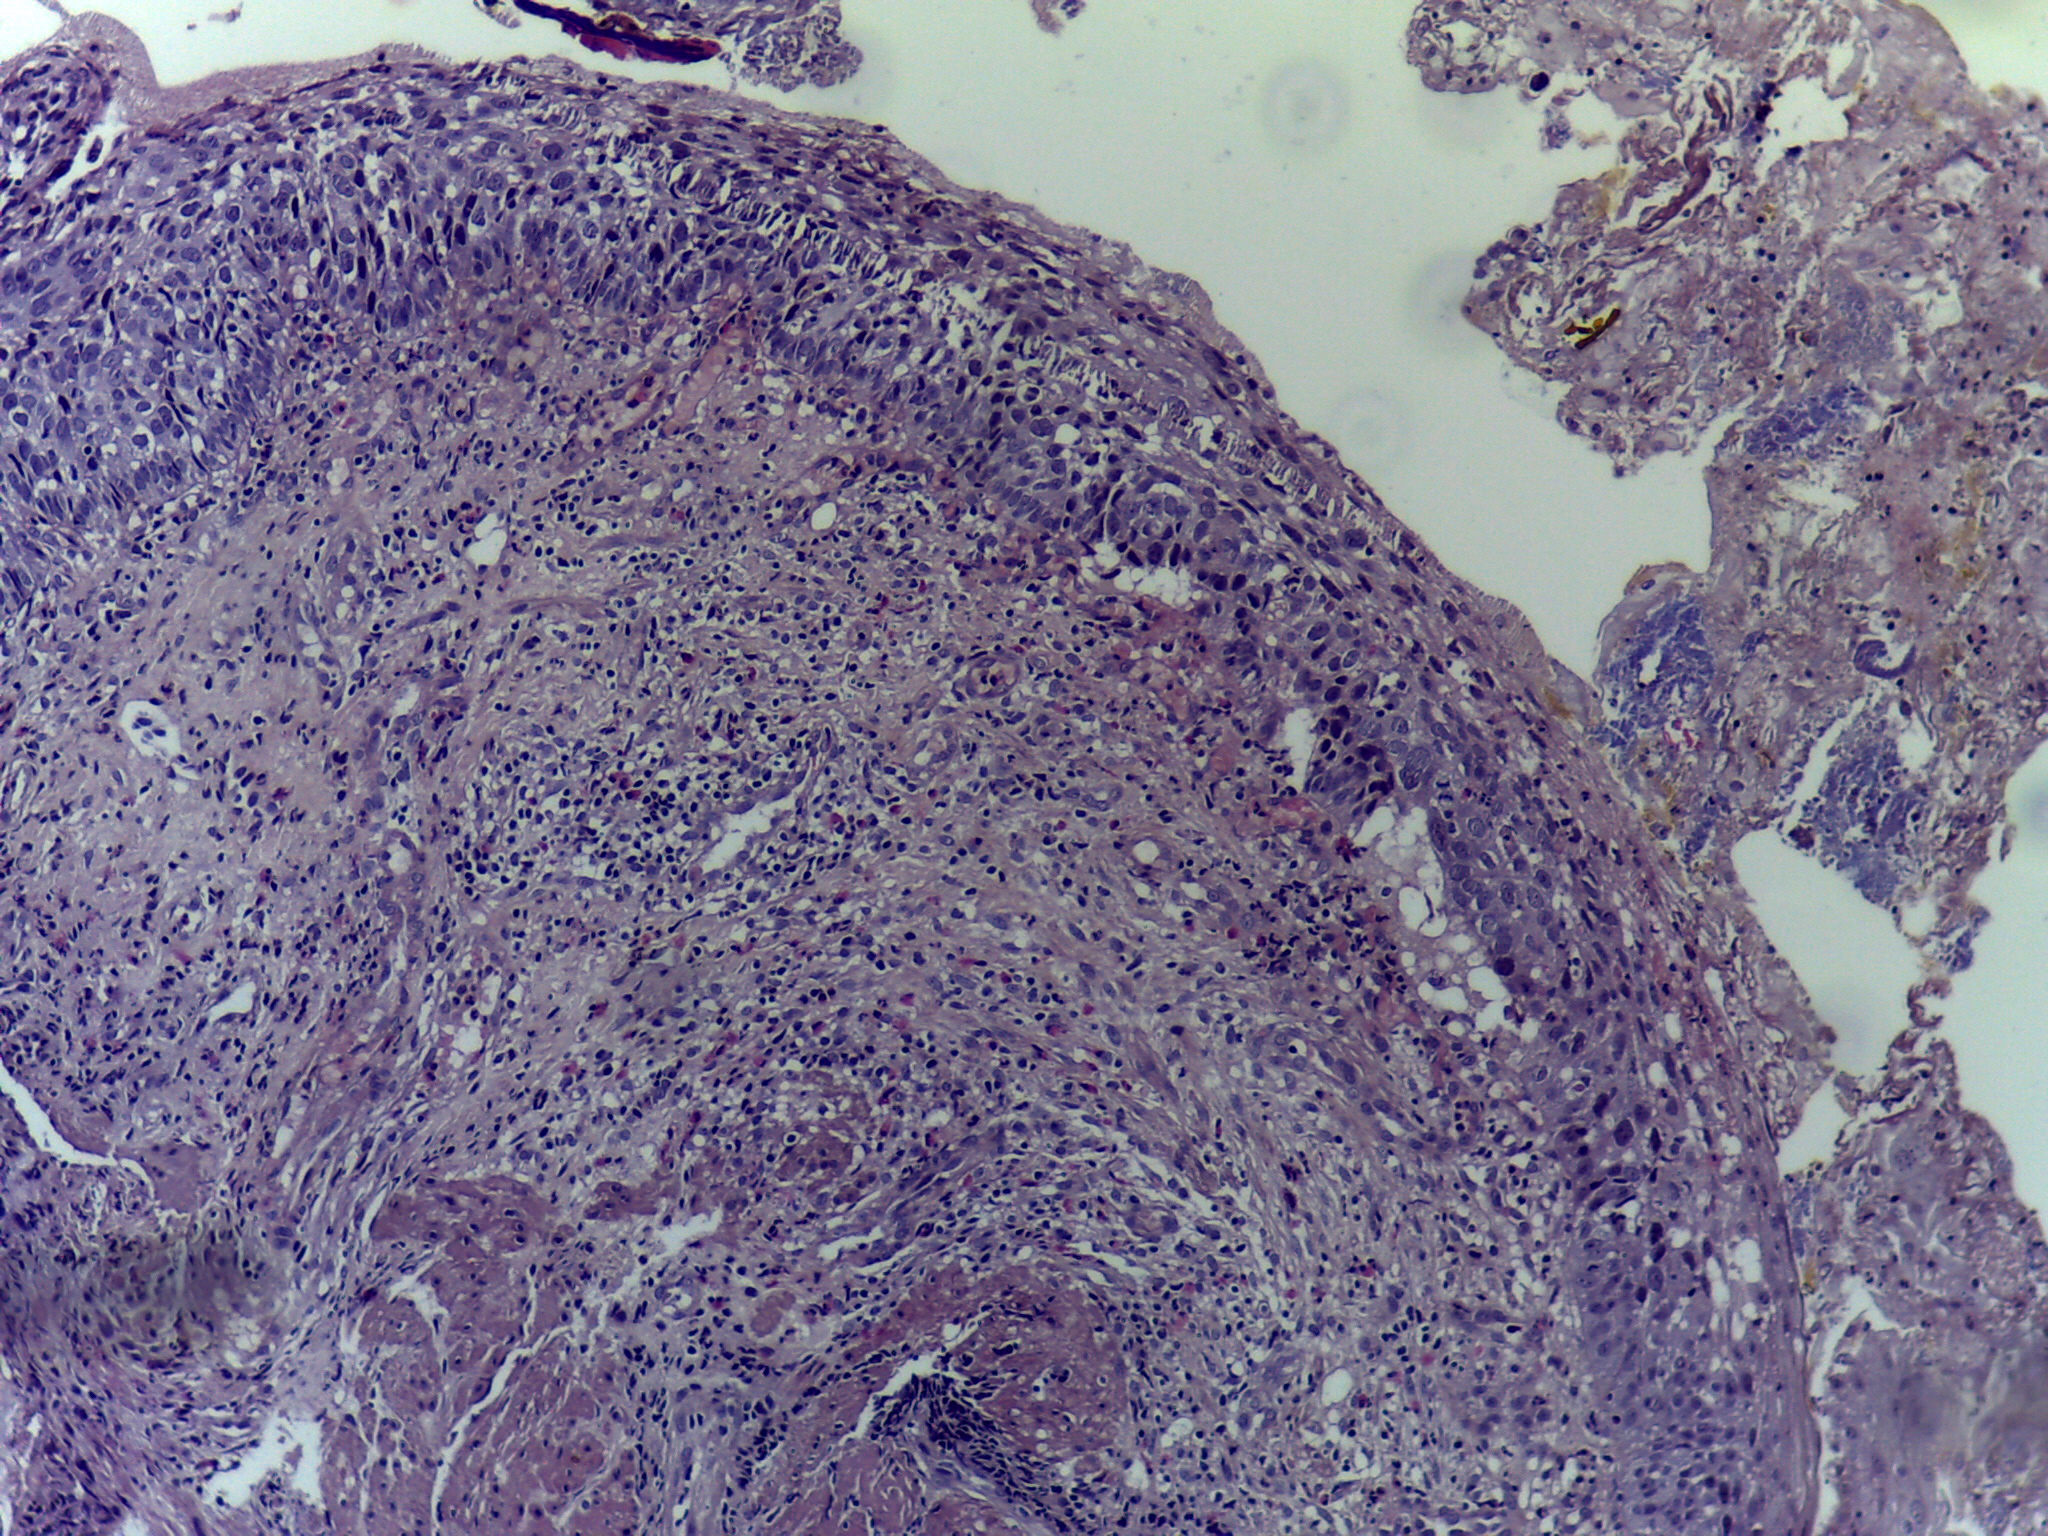
Diagnosis: OSCC